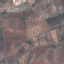
Land use / land cover: PermanentCrop